Question: Okay, let's see if I can explain what I mean, here's an image to help:

So as you can see in the image, I need to get the green arrow from its current location to being placed outside the main div that holds it. I need so if the page is re-sized the arrow will stay in its position.
If you need any more information, please let me know. Sorry if this is too vague, I wasn't sure how to explain it.
Thanks!
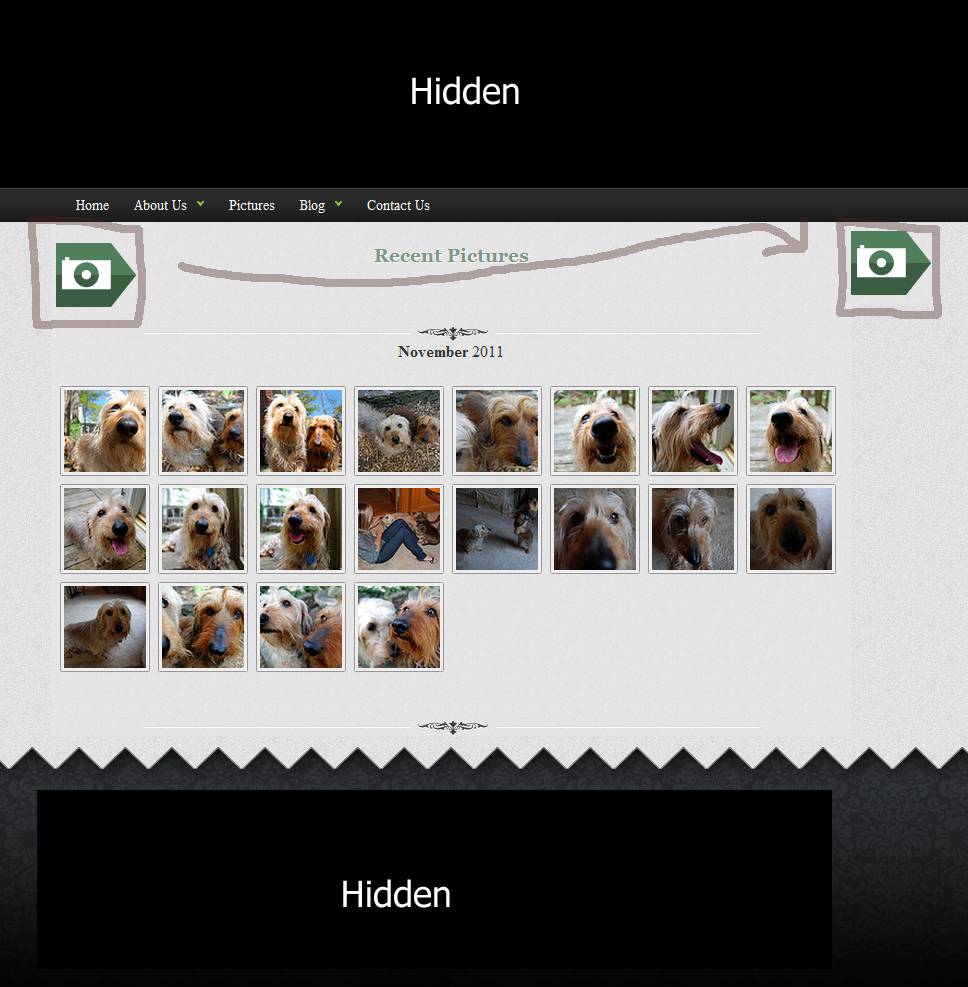
Answer: Give the container element 'position: relative;' and then give the arrow 'position: absolute; top: 0; right: -x;' (where x is the width of the arrow).
Here is an example: <URL>